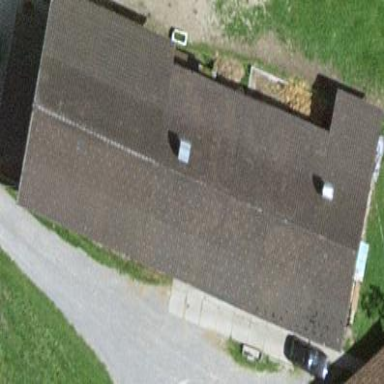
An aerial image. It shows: Farm auxiliary building with gabled roof.